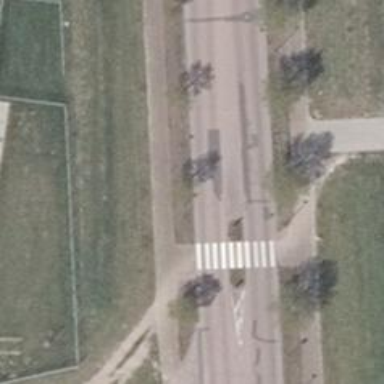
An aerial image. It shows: Zebra crossing with pedestrian island.